Aerial crown-view tile of a tropical tree (Barro Colorado Island, Panama), acquired 20241216:
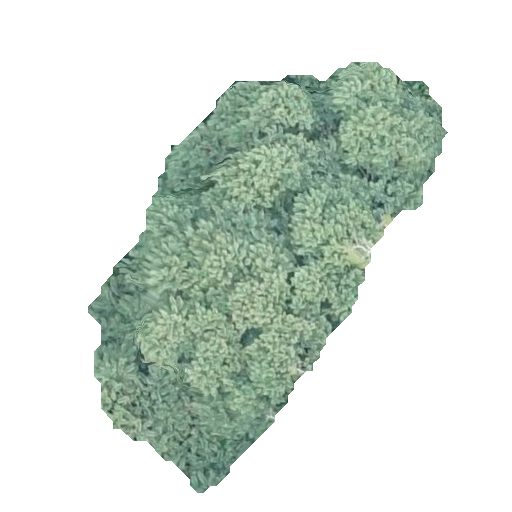
Species: Luehea seemannii
GBIF accepted scientific name: Luehea seemannii
Crown area: 125.338 m²